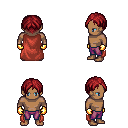
a pixel art fantasy rpg character, male body template, human, dark skin, maroon cape, magenta pants, brunette parted hairstyle, gold gloves, four views (front, back, left, right), 2x2 character sprite sheet, small pixel art, hard edges, no anti-aliasing